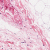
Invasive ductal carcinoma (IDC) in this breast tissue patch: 0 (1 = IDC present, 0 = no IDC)